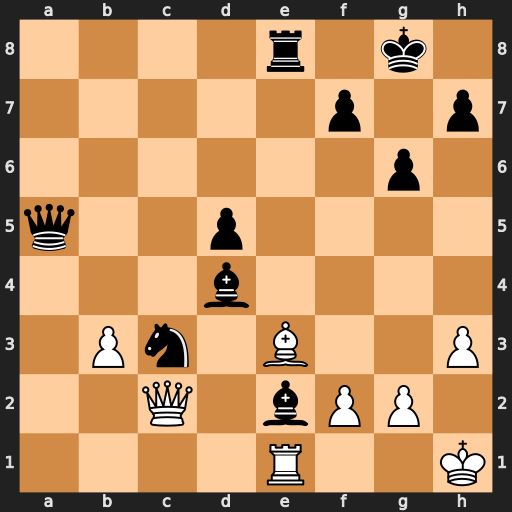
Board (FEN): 4r1k1/5p1p/6p1/q2p4/3b4/1Pn1B2P/2Q1bPP1/4R2K
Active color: w
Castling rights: -
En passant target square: -
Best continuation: Bxd4 Ne4 Rxe2